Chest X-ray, PA view. Patient: 64 years old, sex M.
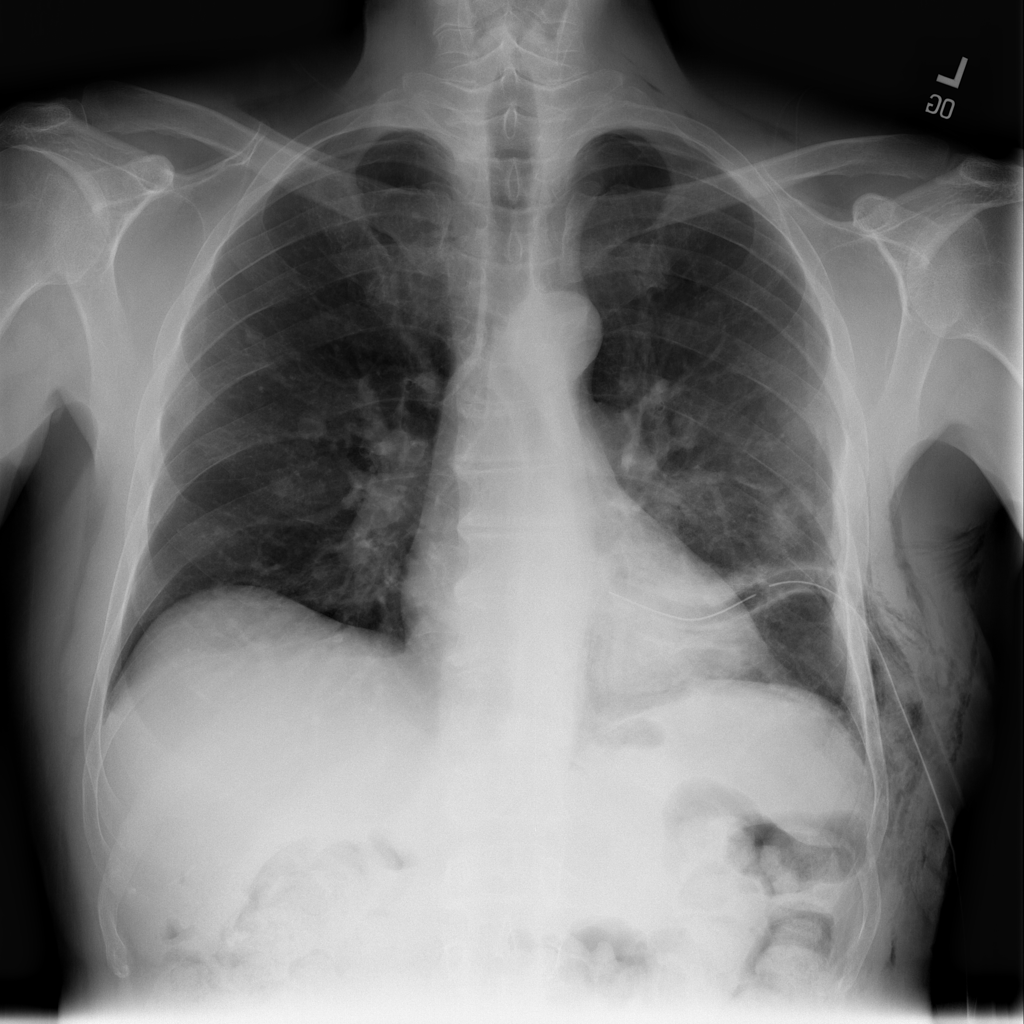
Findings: Emphysema, Nodule